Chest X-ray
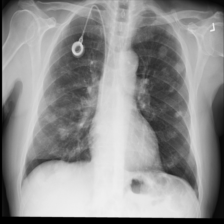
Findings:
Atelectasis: negative
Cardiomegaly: negative
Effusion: negative
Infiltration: negative
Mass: negative
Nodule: positive
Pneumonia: negative
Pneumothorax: negative
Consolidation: negative
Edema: negative
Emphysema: negative
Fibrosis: negative
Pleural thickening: negative
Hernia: negative